Field crop: maize
Growth stage: 2
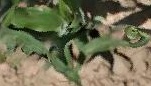
Species: maize